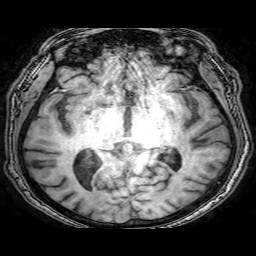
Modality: T1w
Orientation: coronal
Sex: male
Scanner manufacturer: philips
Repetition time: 0.008143 s
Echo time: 0.00374 s